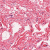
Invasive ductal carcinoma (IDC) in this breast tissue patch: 0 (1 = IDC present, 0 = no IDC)